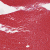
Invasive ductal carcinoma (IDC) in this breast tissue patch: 0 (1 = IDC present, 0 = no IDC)